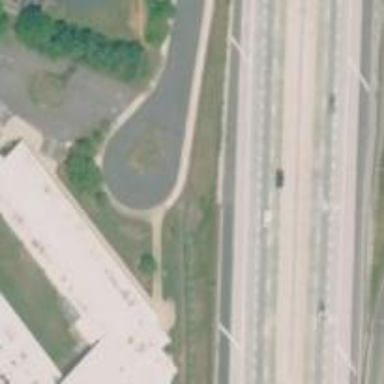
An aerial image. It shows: Turning loop on the road.